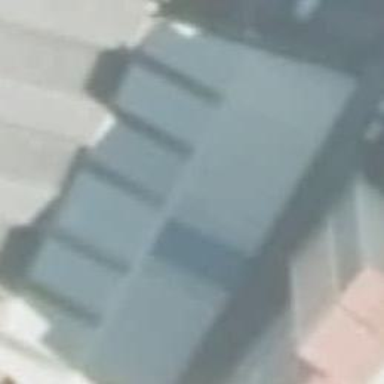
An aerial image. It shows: Industrial building.